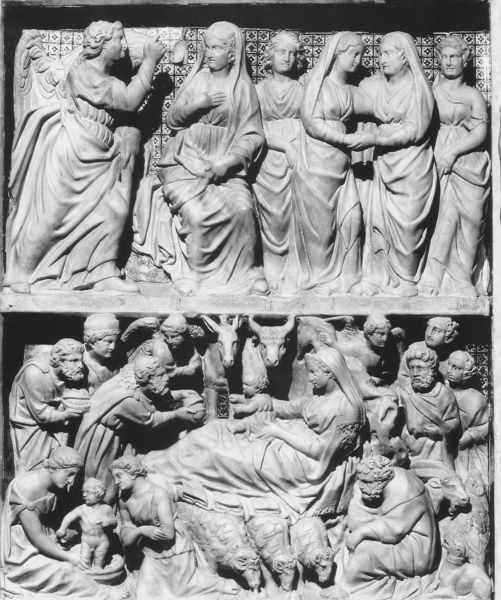
Titel: Kanzel in S. Giovanni forcivitas in Pistoia
Künstler: Fra Guglielmo
Standort: Pistoia, S. Giovanni forcivitas (EU - I - Toskana)
Schlagwörter: bibel, engel, relief, rom, jesus, maria, schafe, hirten, josef, verkündigung, krippe, jesu geburt, gemma